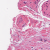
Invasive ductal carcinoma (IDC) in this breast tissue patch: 0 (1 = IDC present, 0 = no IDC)